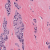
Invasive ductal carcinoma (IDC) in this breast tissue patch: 1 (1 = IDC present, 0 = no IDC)